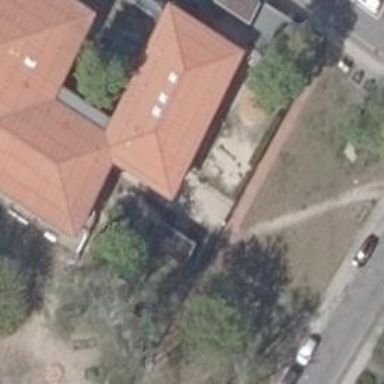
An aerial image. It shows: Community center building that serves as school.